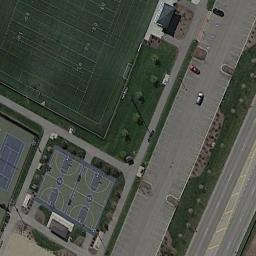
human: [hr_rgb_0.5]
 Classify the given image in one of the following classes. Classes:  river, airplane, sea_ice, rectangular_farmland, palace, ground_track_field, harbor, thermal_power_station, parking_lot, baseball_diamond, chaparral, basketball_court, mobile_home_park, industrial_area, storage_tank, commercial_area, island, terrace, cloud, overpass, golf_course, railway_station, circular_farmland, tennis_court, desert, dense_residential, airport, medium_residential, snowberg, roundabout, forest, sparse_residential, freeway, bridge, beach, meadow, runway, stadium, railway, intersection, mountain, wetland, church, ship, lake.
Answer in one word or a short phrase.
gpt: basketball_court